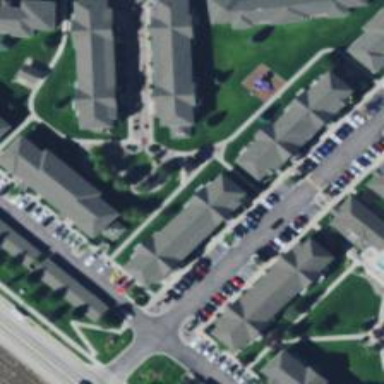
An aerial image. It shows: Image showing building with apartments.